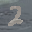
Label: 2